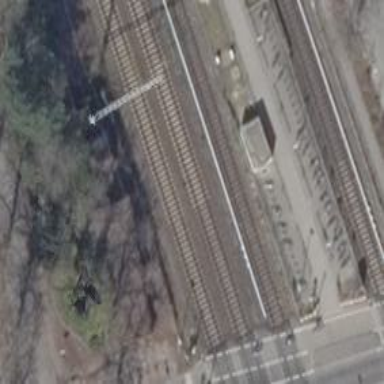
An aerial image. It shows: Railway signal.